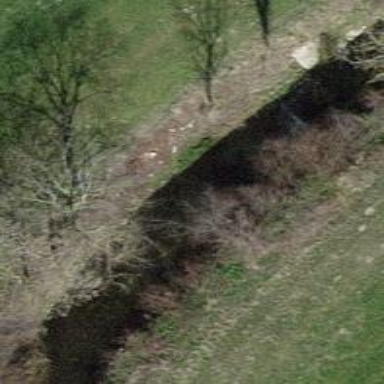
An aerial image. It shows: Hedge acting as barrier.